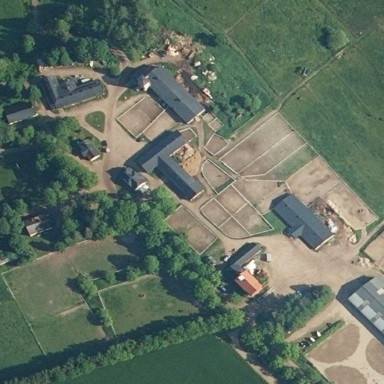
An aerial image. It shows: Farmyard used for horse riding activities.